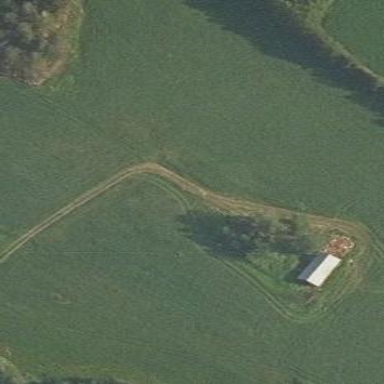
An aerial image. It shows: Farmyard area.